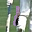
Label: 1